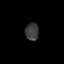
Tissue: lung
Cell type: Myeloid cells
Senescence score: 0.2365
Nuclear area (px): 235
Mean DAPI intensity: 59.391